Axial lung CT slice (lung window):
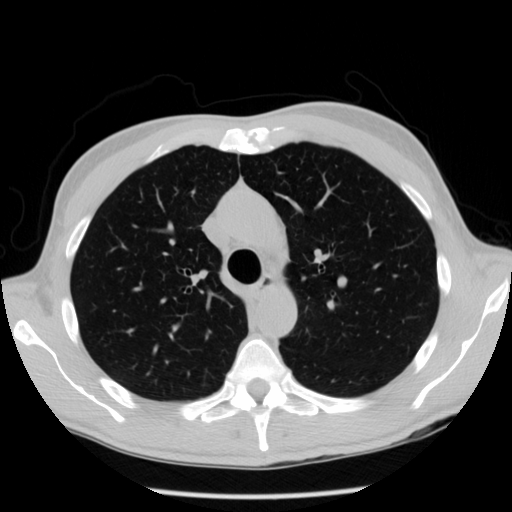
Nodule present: no